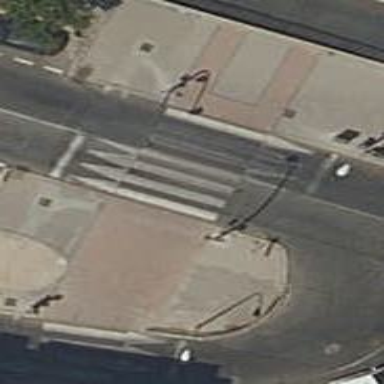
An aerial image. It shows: Crossing with traffic signals and zebra crossing. There is traffic calming table in place.